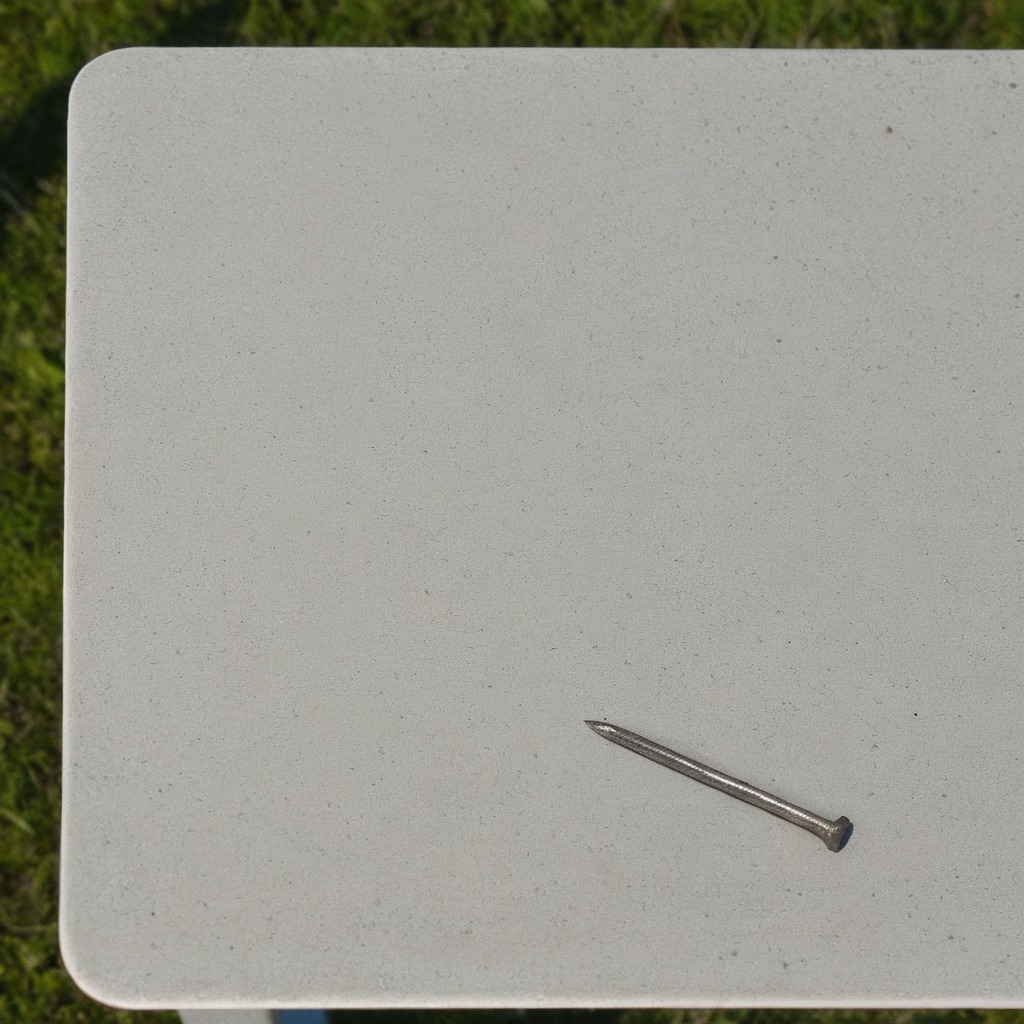
An iron nail is lying on a clean utility table in a temporary outdoor tool station.